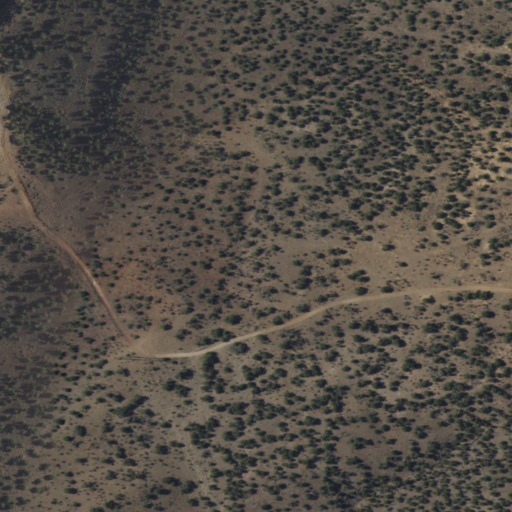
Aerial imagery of mountain in New Mexico named Chino Mesa containing shrub and evergreen forest